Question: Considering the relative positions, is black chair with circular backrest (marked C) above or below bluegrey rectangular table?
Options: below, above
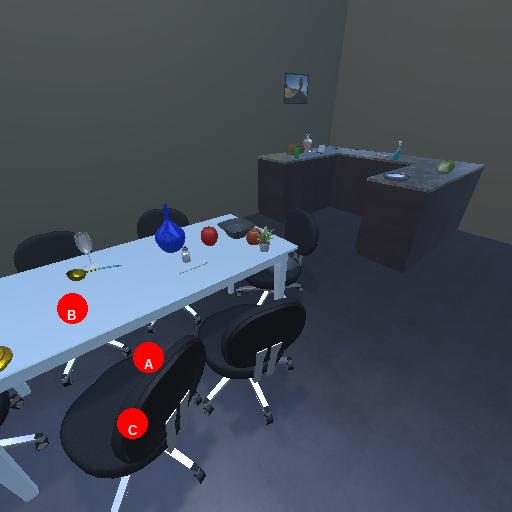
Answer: below